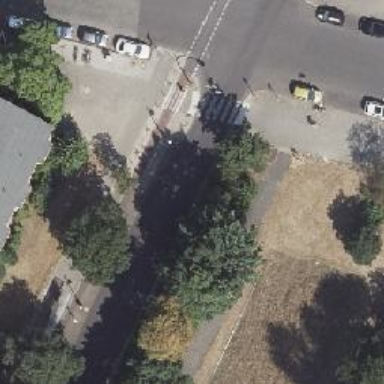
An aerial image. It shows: Tertiary road with asphalt surface. There is cycle track on the right side.